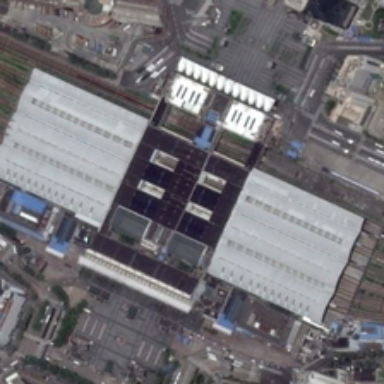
Many trains are running on the red track beside the road .